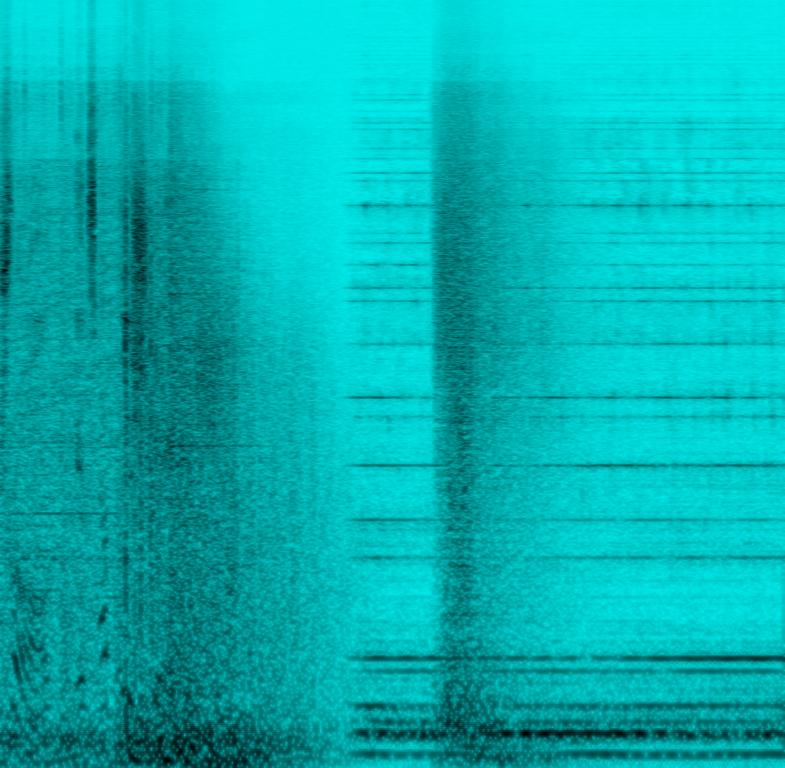
The low quality recording features a flat male vocal talking, after which there is an explosion sound effect, followed by resonating bells and loud percussive impact. The recording is noisy and in mono.